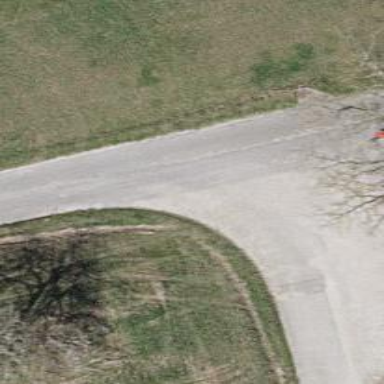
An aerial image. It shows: Well-maintained track road of grade 1.